Interaction volume radius: 5 \u00c5
Interaction volume height: 10 \u00c5
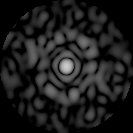
Disorder parameter: 0.7193